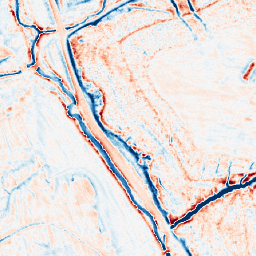
Category: edge_preserving
Decomposition family: anisotropic_diffusion
Decomposition parameters: iterations: 20
kappa: 100
gamma: 0.2
Upsampling method: area
Upsampling parameters: scale: 2
Upsampling scale: 2